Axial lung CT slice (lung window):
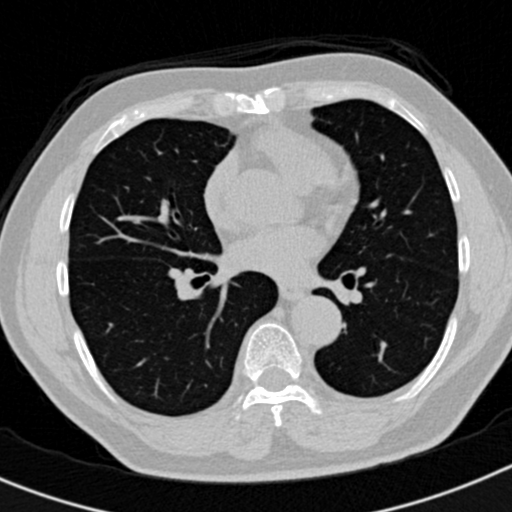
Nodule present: no